Interaction volume radius: 10 \u00c5
Interaction volume height: 20 \u00c5
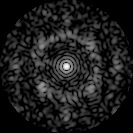
Disorder parameter: 0.7069